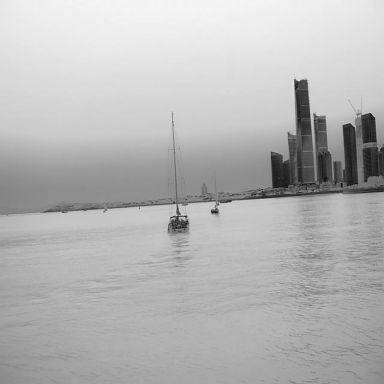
There are 11 objects shown in the infrared image, including three container_ships, five sailboats, and three canoes.